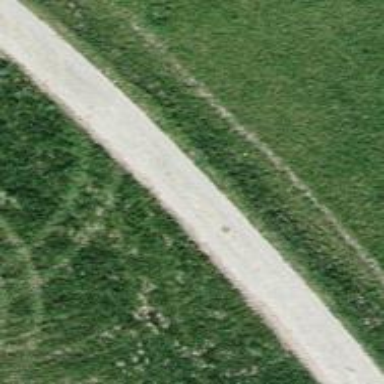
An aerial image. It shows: Concrete track with grade 1 quality.